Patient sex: F
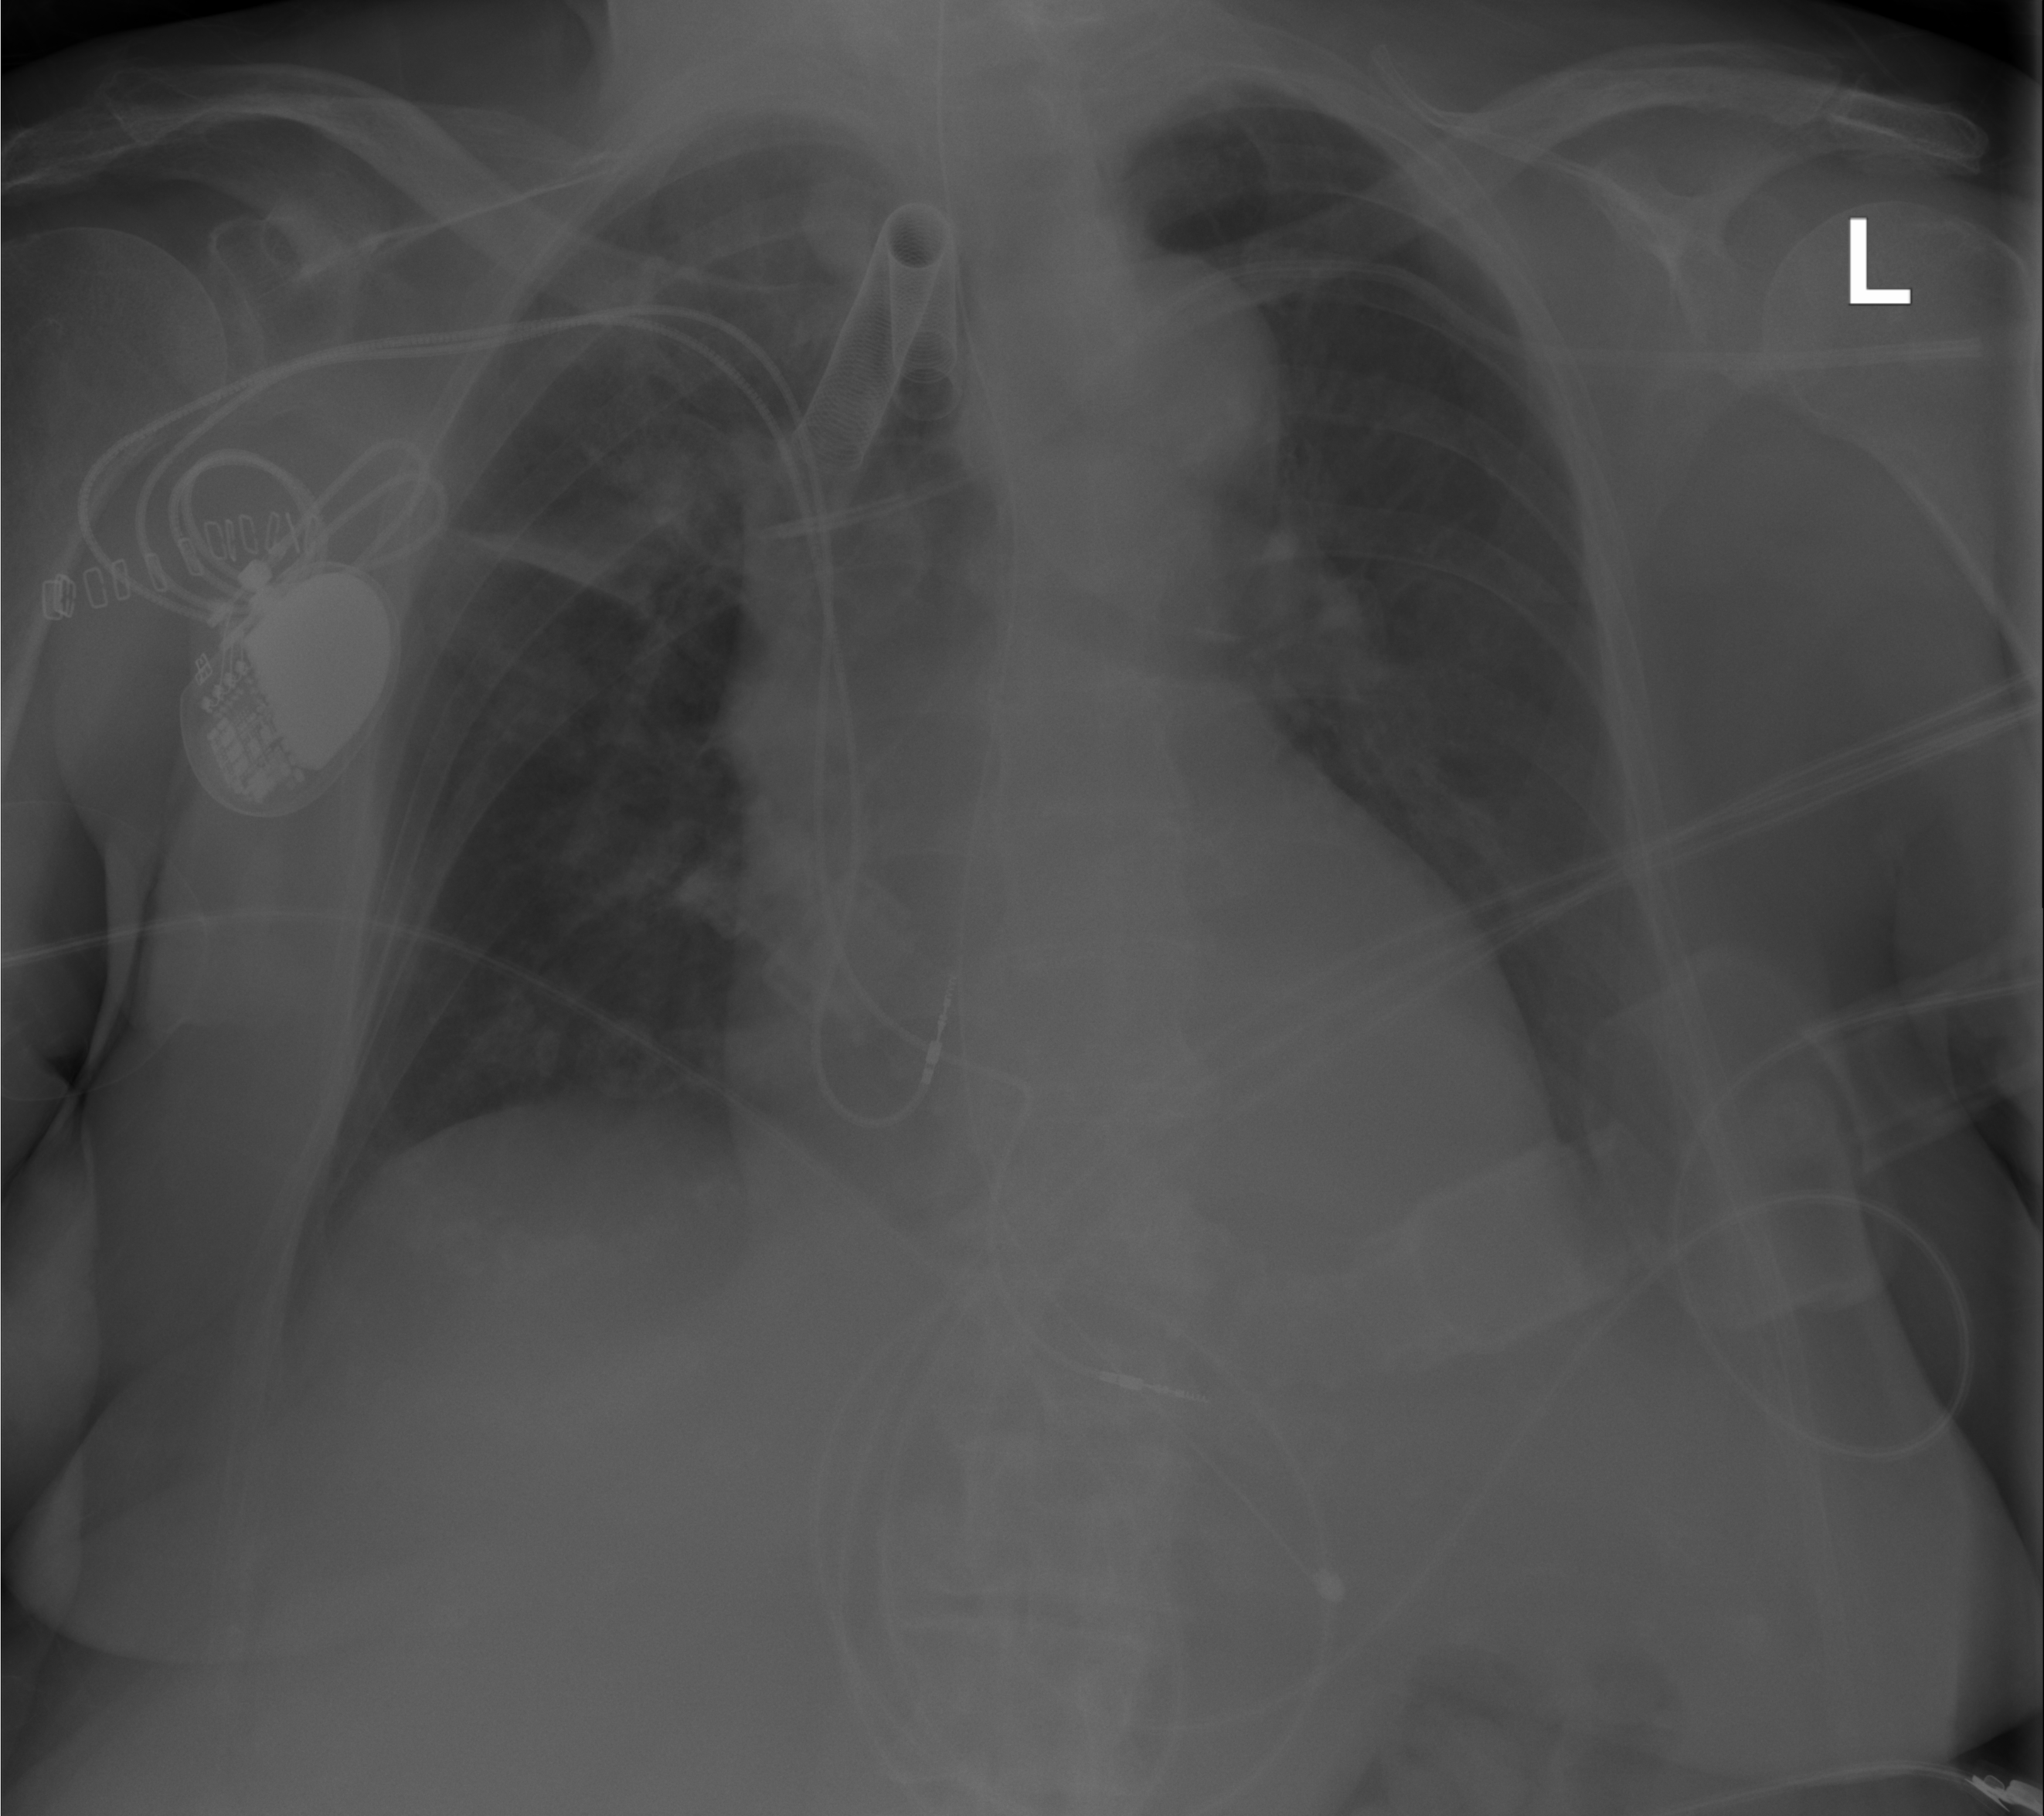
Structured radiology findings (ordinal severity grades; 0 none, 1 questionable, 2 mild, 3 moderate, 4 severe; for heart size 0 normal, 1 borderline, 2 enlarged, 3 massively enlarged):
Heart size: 2
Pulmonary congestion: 0
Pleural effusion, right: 0
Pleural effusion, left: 2
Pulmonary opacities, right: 2
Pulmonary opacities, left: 0
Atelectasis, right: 2
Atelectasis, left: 2